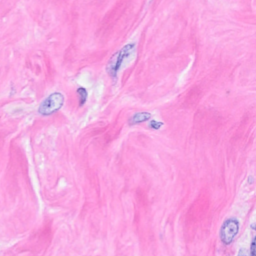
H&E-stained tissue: Breast